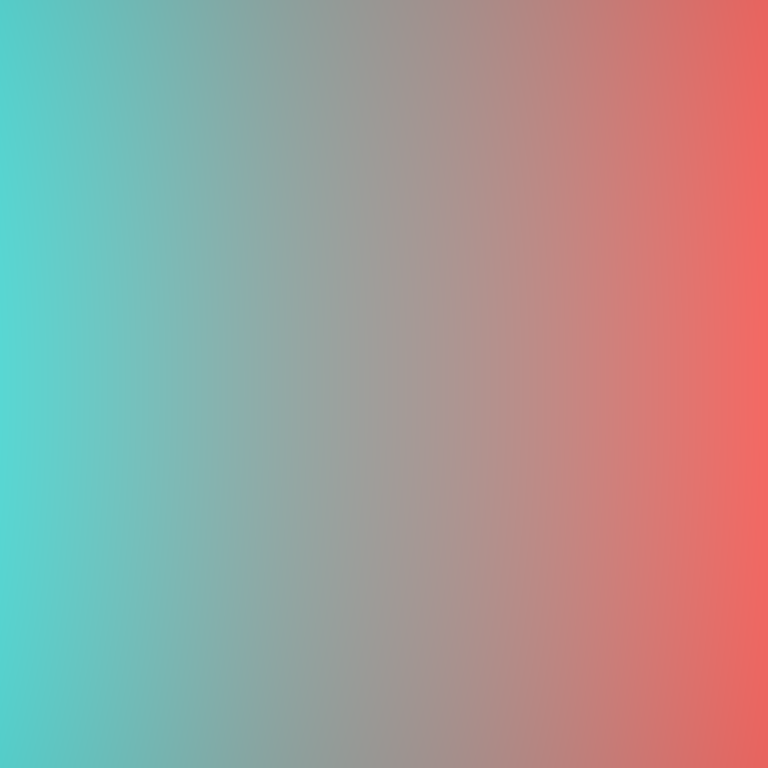
Abstract light effect, smooth gradient from teal to coral, calm atmosphere, soft blend, no room, no furniture, no objects.